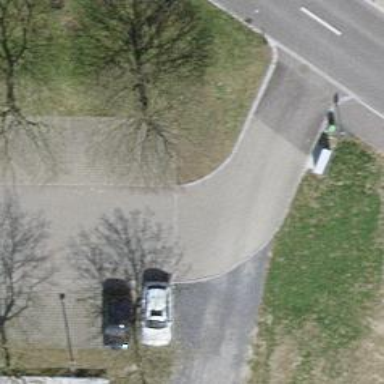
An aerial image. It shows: Road serving as parking aisle.